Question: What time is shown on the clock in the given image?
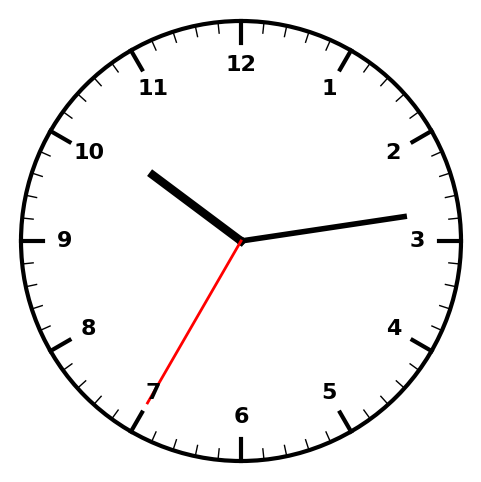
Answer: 10:13:35